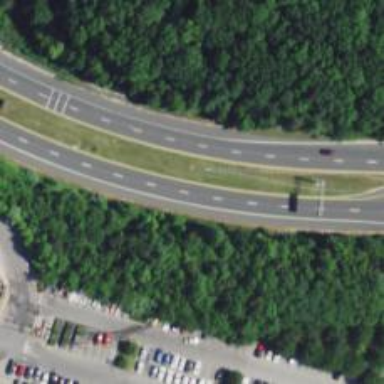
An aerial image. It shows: Expressway with asphalt surface categorized as trunk highway.